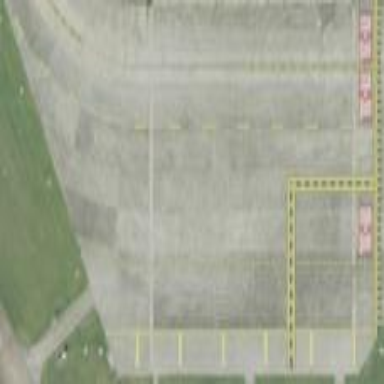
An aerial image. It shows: Apron at the airport.